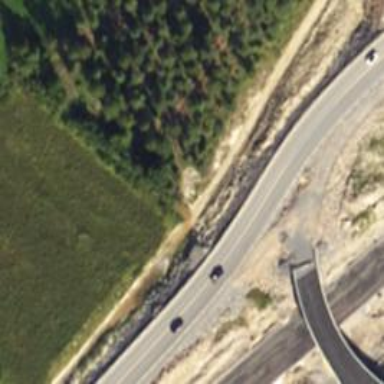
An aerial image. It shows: Trunk link road with asphalt surface.